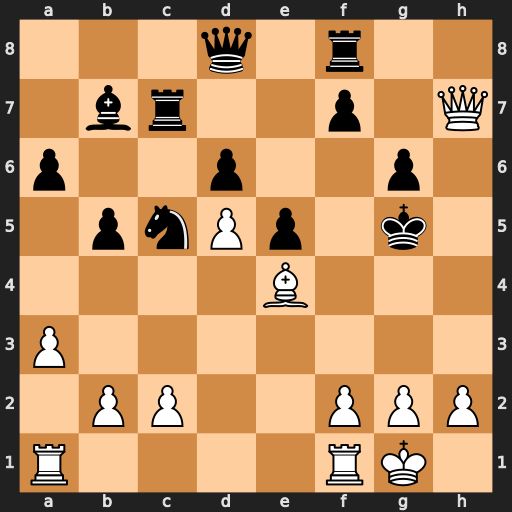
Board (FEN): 3q1r2/1br2p1Q/p2p2p1/1pnPp1k1/4B3/P7/1PP2PPP/R4RK1
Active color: w
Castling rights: -
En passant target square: -
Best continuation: f4+ Kf6 fxe5+ Kxe5 Qg7+ f6 Qxg6